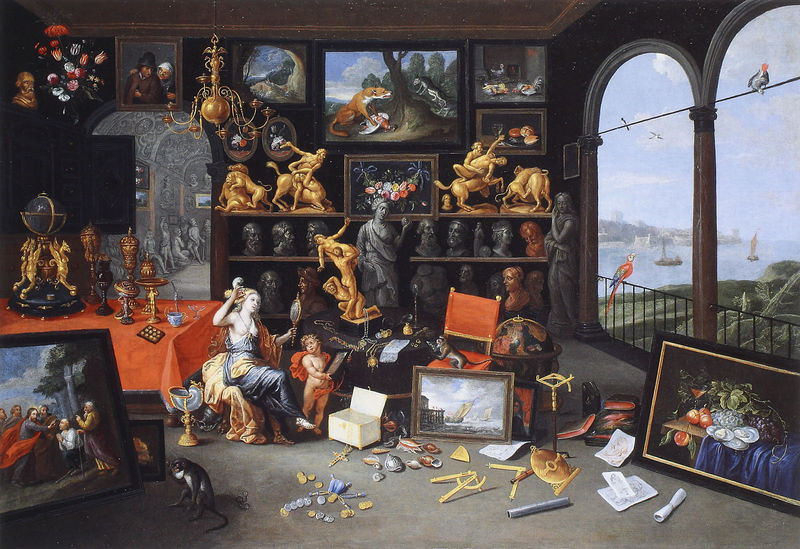
Titel: Kunstkammer mit Venus bei der Toilette
Künstler: Kessel d. Ä.
Institution: Paris, Galerie d’Art St. Homoré
Schlagwörter: akt, gemälde, himmel, nackt, vogel, wolken, fluss, ufer, brust, bunt, fenster, frau, köpfe, lampe, raum, schmuck, stuhl, tisch, rot, regal, bild, spiegel, vögel, gold, putte, skulptur, stillleben, bilder, saal, figuren, atelier, mirror, leuchter, katze, skulpturen, statuen, jesus, regale, büsten, jünger, papagei, gefäße, globus, nautilus, allegory, cupid, zirkel, schmücken, regal bilder